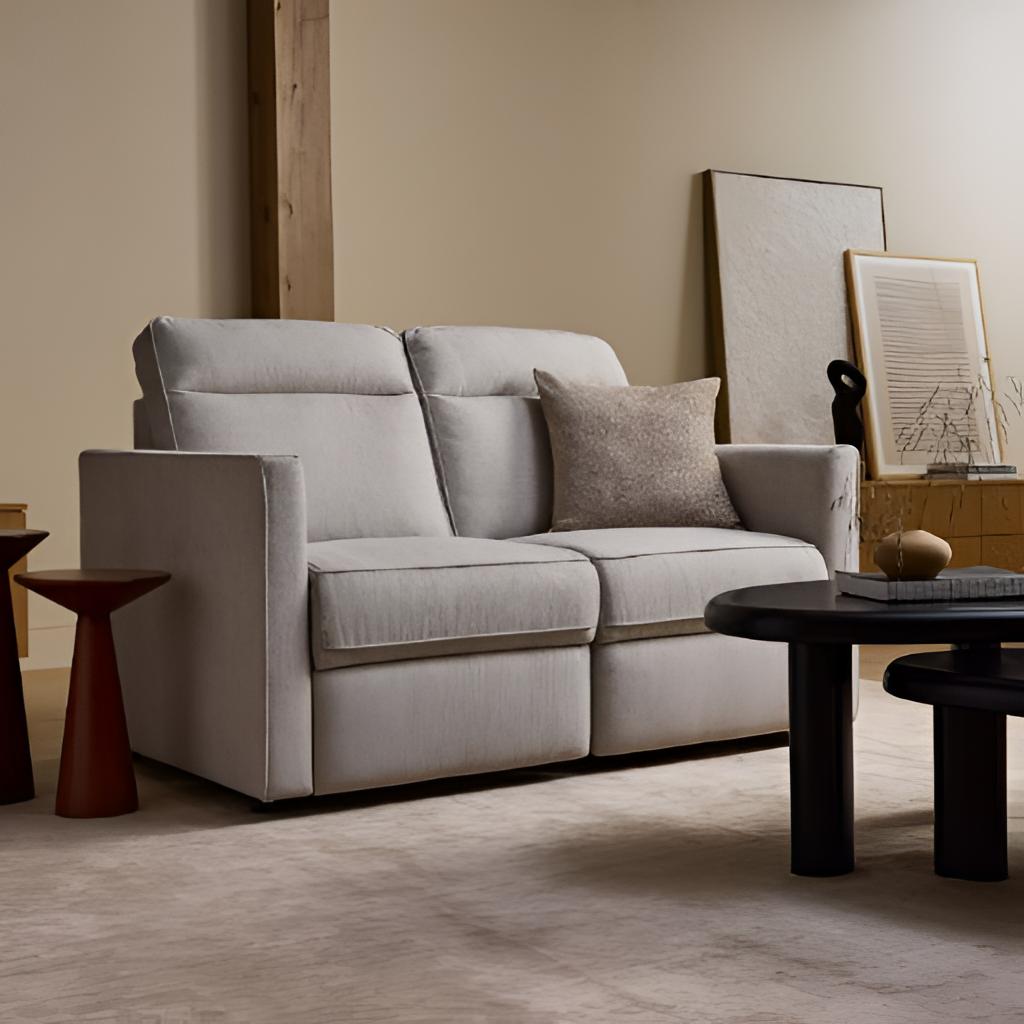
living room, gray fabric sofa, paint wallpaper, with solid pattern, minimalist, carpet flooring, with solid pattern